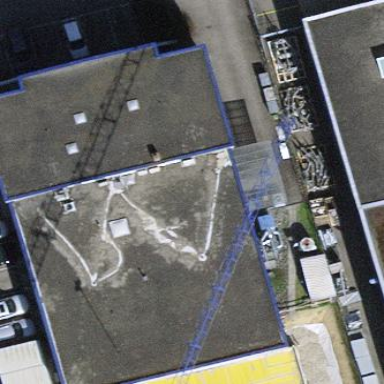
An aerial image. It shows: Industrial building.